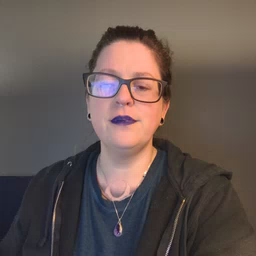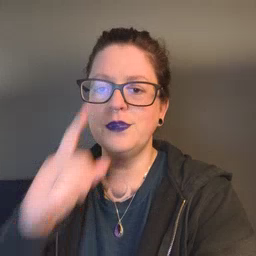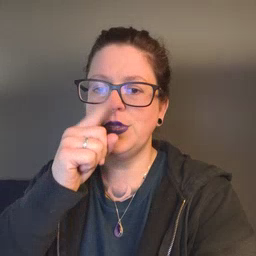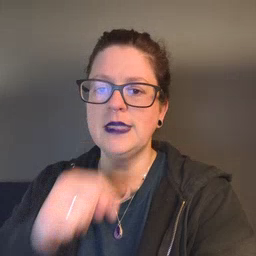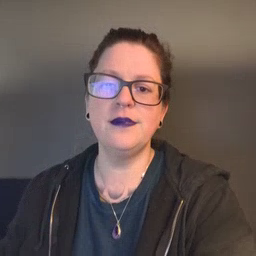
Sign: pretend